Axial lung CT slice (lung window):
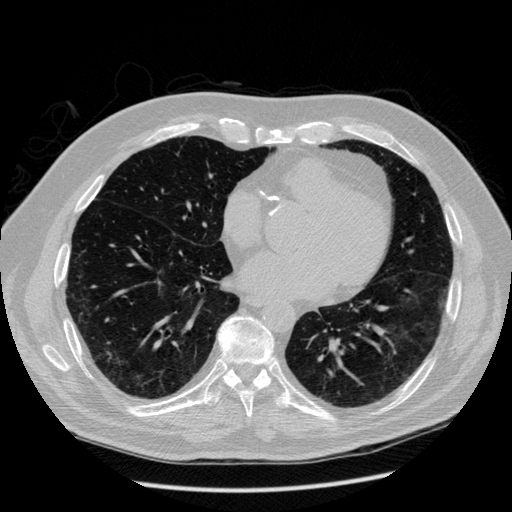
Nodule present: no